Question: I have to read the text from the cells of a column in excel and search for it in another sheet.
say for example, the text in sheet1 column A is "Evoked Potential Amplitude N2 - P2." This has to be searched in sheet2 column C. This fails because a question mark appears before the "E" which is not present in the value in the sheet2.
 Both are representation of same character in different application. Maybe someone might recognize it.
In the excel sheet I don't see any junk characters, but while handling it in the vb code I see a question mark before the word - Evoke.
This data was extracted from a share point application and this character (?) is not visible to the plain eye. Search and replace functions are not working in this case.
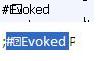
Answer: Unicode 8203 is a zero-width space. I'm not sure where it's coming from. It is probably a flaw in the way the data is imported into Excel which you haven't noticed before, but it might be worth fixing.
In the meantime, you can simply use the Mid() function in Excel VBA to remove the unwanted character. For example instead of
'''
x = cells(1,1).value
'''
use
'''
x = Mid(cells(1,1).value,2)
'''
which deletes the first character.